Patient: sex M, age 67
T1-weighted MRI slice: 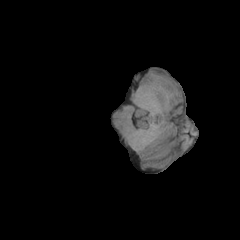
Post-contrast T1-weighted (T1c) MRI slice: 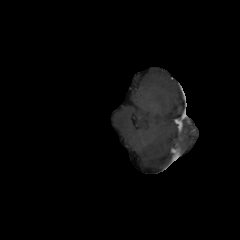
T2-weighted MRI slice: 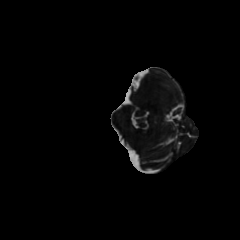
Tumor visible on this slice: no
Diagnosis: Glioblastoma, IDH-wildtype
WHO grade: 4